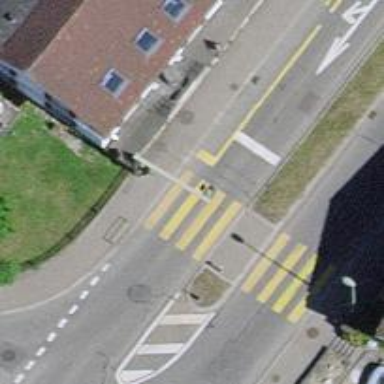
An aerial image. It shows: Zebra crossing on the road.